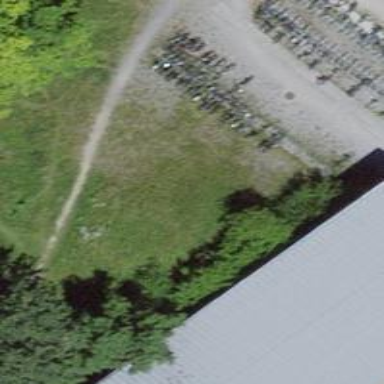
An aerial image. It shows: Bicycle parking area with wall loops for securing bikes.